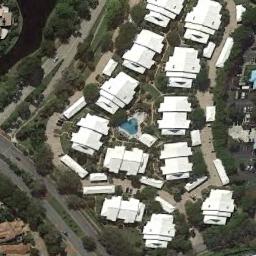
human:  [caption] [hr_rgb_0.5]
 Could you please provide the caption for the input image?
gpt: There are many roads and neatly arranged houses and trees and large lawns in densely populated areas .

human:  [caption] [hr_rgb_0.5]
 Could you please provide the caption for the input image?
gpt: A dense residential area with some white medium residences arranged neatly is surrounded by some trees and one of houses has a pool .

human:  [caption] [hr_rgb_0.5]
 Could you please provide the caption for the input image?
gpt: The road beside the residential area is very narrow .

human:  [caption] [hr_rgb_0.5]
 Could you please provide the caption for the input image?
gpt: The dense residential is next to some trees and lake .

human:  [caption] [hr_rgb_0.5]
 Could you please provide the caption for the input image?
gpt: There are many white buildings on dense residential area .